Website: macys
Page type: cross-sells
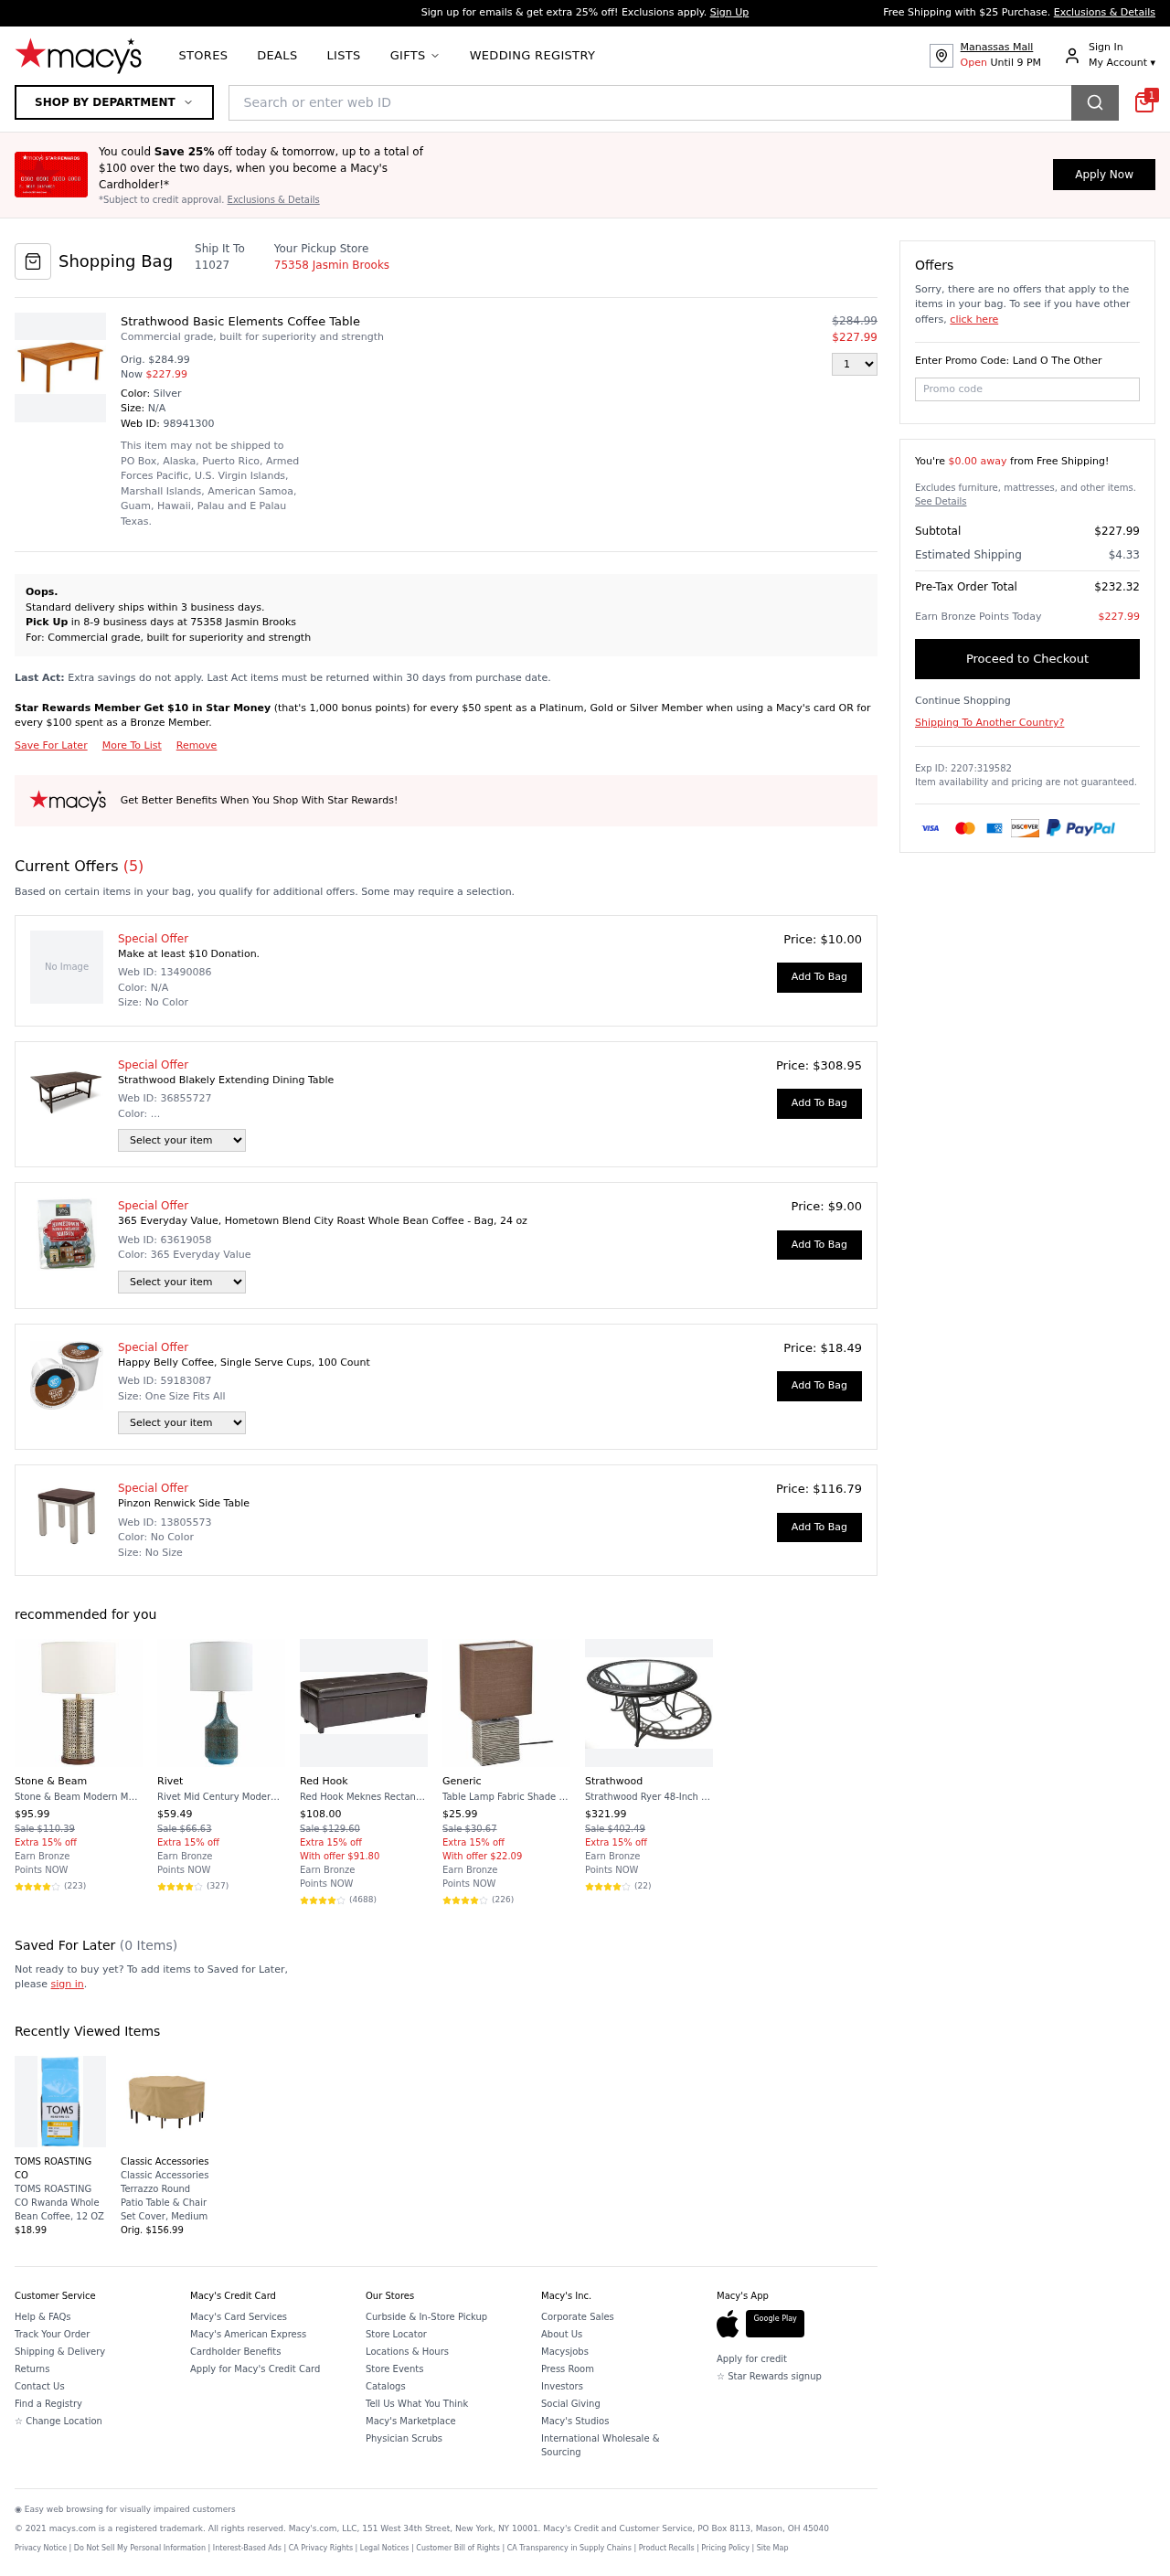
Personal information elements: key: PII_LOCATION1_STREET
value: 75358 Jasmin Brooks
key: PII_POSTCODE
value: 11027
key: PII_PROMO_CODE
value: SAVE03
Product elements: key: PRODUCT10_BRAND
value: Strathwood
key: PRODUCT10_NAME
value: Strathwood Ryer 48-Inch Round Aluminum Dining Table
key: PRODUCT10_NUM_RATINGS
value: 22
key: PRODUCT10_PRICE
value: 321.99
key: PRODUCT10_RATING
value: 4
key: PRODUCT11_BRAND
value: TOMS ROASTING CO
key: PRODUCT11_NAME
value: TOMS ROASTING CO Rwanda Whole Bean Coffee, 12 OZ
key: PRODUCT11_PRICE
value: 18.99
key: PRODUCT12_BRAND
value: Classic Accessories
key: PRODUCT12_NAME
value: Classic Accessories Terrazzo Round Patio Table & Chair Set Cover, Medium
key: PRODUCT12_PRICE
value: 156.99
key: PRODUCT1_DESC
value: Commercial grade, built for superiority and strength
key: PRODUCT1_NAME
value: Strathwood Basic Elements Coffee Table
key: PRODUCT1_PRICE
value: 227.99
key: PRODUCT1_QUANTITY
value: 1
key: PRODUCT2_NAME
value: Strathwood Blakely Extending Dining Table
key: PRODUCT2_PRICE
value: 308.95
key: PRODUCT3_NAME
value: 365 Everyday Value, Hometown Blend City Roast Whole Bean Coffee - Bag, 24 oz
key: PRODUCT3_PRICE
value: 9
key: PRODUCT4_NAME
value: Happy Belly Coffee, Single Serve Cups, 100 Count
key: PRODUCT4_PRICE
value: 18.49
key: PRODUCT5_NAME
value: Pinzon Renwick Side Table
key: PRODUCT5_PRICE
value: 116.79
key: PRODUCT6_BRAND
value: Stone & Beam
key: PRODUCT6_NAME
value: Stone & Beam Modern Metal Table Lamp, 23"H, Antique Brass
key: PRODUCT6_NUM_RATINGS
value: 223
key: PRODUCT6_PRICE
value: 95.99
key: PRODUCT6_RATING
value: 4.3
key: PRODUCT7_BRAND
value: Rivet
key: PRODUCT7_NAME
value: Rivet Mid Century Modern Textured Metal Table Desk Lamp With Light Bulb - 22 Inches, Blue And Copper
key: PRODUCT7_NUM_RATINGS
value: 327
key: PRODUCT7_PRICE
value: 59.49
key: PRODUCT7_RATING
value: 4
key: PRODUCT8_BRAND
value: Red Hook
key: PRODUCT8_NAME
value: Red Hook Meknes Rectangular Faux Leather Storage Ottoman Bench - Dark Cocoa
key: PRODUCT8_NUM_RATINGS
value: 4688
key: PRODUCT8_PRICE
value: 108
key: PRODUCT8_RATING
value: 4.7
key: PRODUCT9_BRAND
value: Generic
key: PRODUCT9_NAME
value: Table Lamp Fabric Shade with Rectangular Wood Base 11.5 Inches
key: PRODUCT9_NUM_RATINGS
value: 226
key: PRODUCT9_PRICE
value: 25.99
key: PRODUCT9_RATING
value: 4.6
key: PRODUCT1_ORIGINAL_PRICE
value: $284.99
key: PRODUCT6_ORIGINAL_PRICE
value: Sale $110.39
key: PRODUCT7_ORIGINAL_PRICE
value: Sale $66.63
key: PRODUCT8_ORIGINAL_PRICE
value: Sale $129.60
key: PRODUCT9_ORIGINAL_PRICE
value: Sale $30.67
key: PRODUCT10_ORIGINAL_PRICE
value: Sale $402.49
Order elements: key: ORDER_ID
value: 98941300
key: ORDER_NUM_OFFERS
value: (5)
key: ORDER_FREE_SHIPPING_THRESHOLD
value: $0.00 away
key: ORDER_SUBTOTAL
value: $227.99
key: ORDER_SHIPPING_COST
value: $4.33
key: ORDER_TOTAL
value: $232.32
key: ORDER_POINTS_EARNED
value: $227.99
Search elements: key: HEADER_SEARCH
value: Search or enter web ID
Other elements: key: SAVED_NUM_ITEMS
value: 0